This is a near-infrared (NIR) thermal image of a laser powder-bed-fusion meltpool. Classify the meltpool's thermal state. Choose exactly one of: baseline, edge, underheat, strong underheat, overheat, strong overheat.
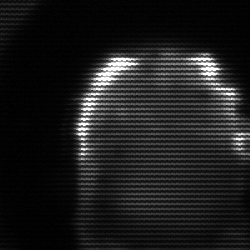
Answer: baseline